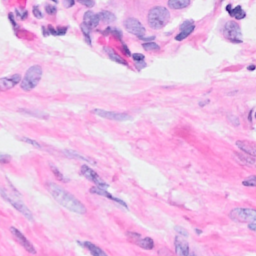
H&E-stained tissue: Breast